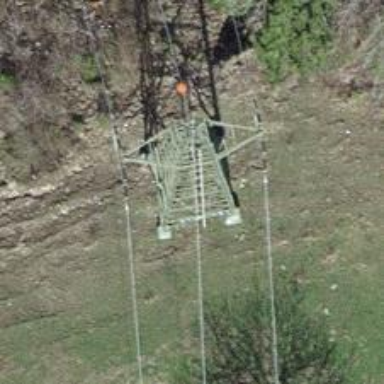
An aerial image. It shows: Power tower.